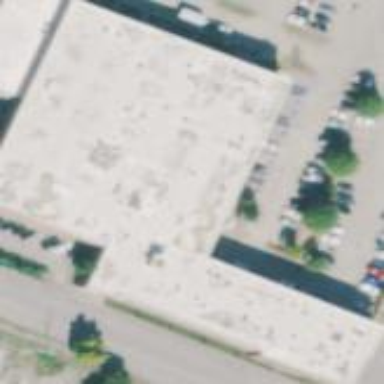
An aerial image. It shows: Building.